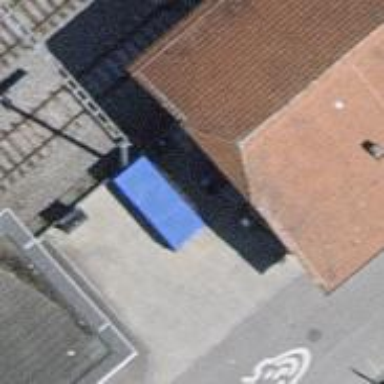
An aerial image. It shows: Recycling container for recycling.